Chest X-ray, AP view. Patient: 64 years old, sex M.
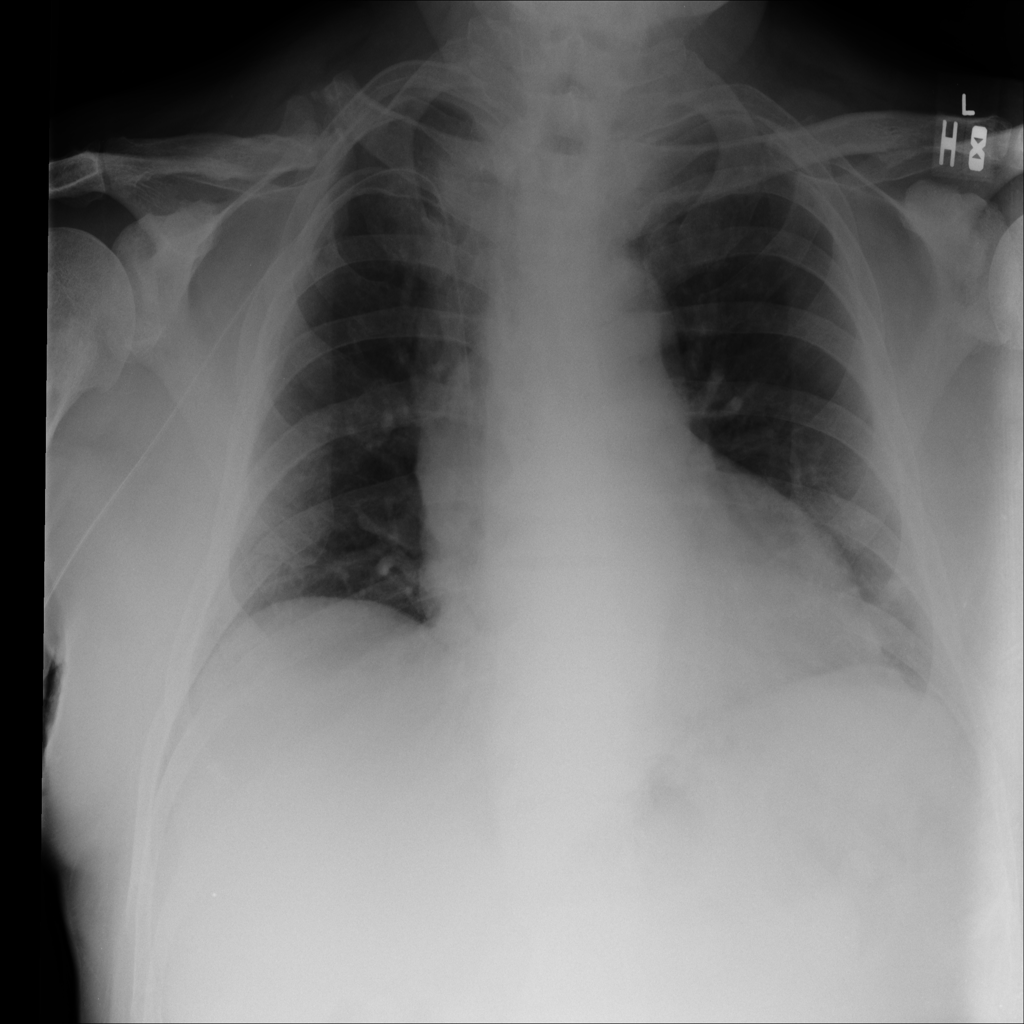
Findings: Atelectasis, Pneumothorax